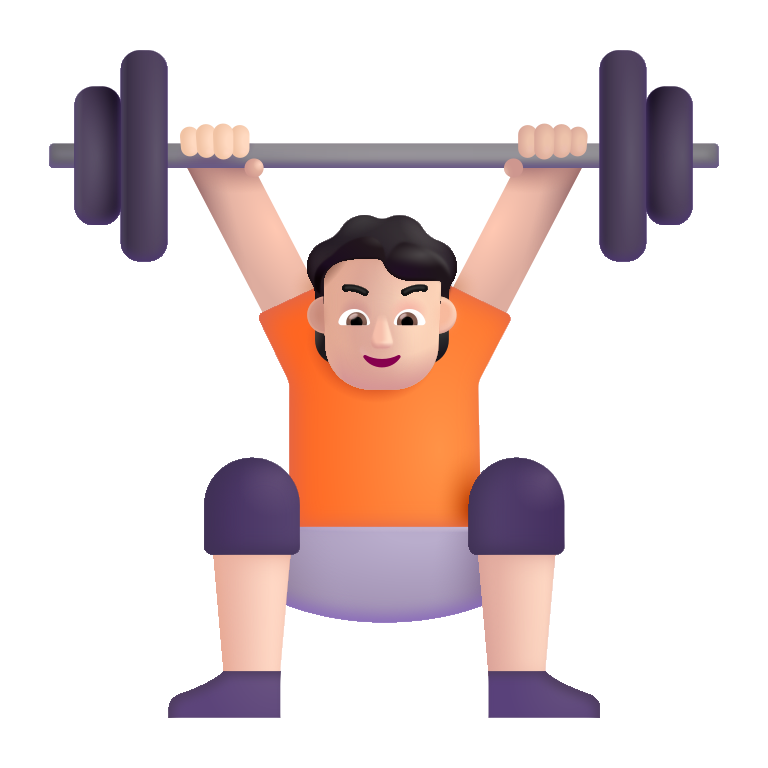
person lifting weights color light